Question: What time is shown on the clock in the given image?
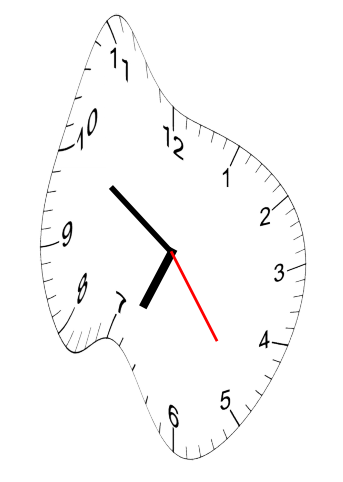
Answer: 06:50:24